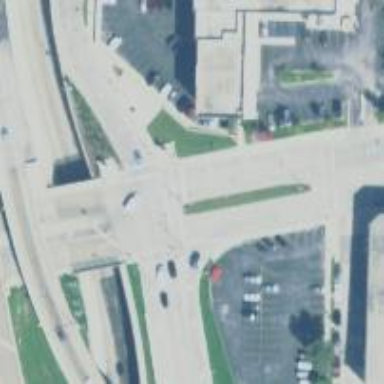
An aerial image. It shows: Tertiary road with separate sidewalk.